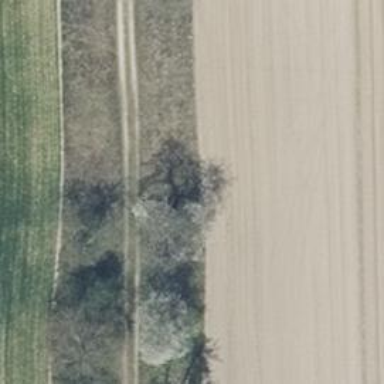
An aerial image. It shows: Row of deciduous broadleaved trees.